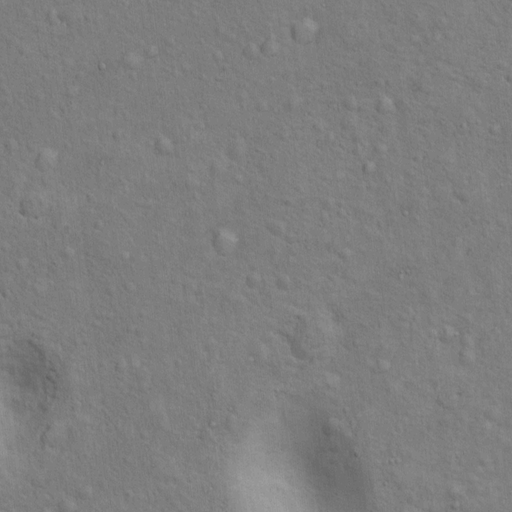
Classes present: Background, Cone